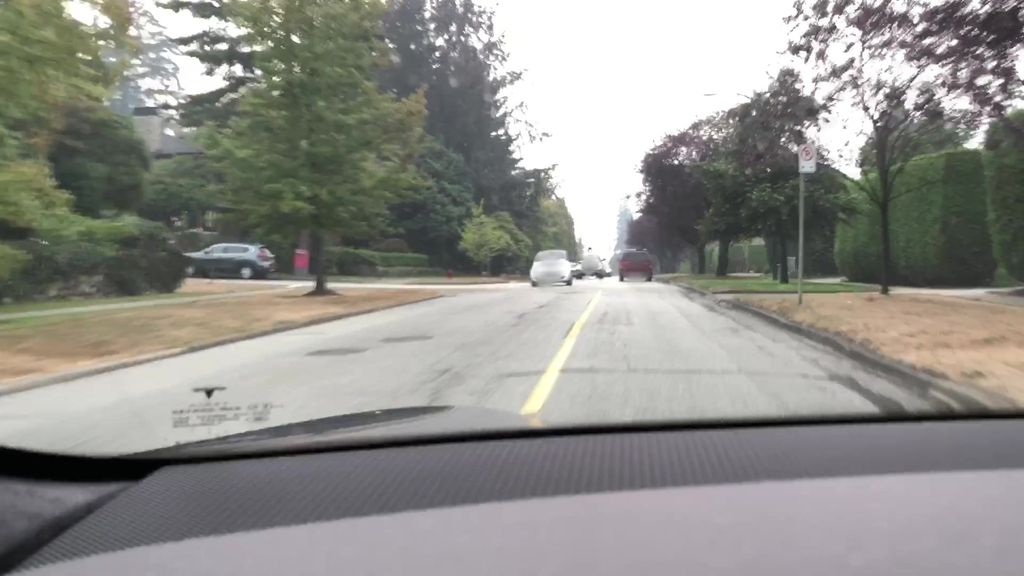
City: vancouver